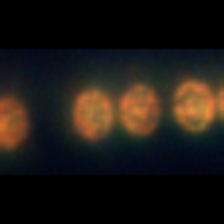
Taxon: Thalassiosira
Group: Diatoms